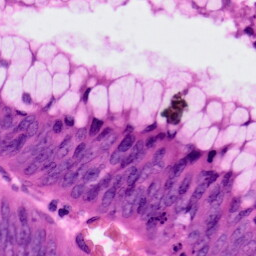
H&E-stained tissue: Colon